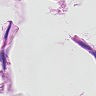
Metastatic tissue present: no